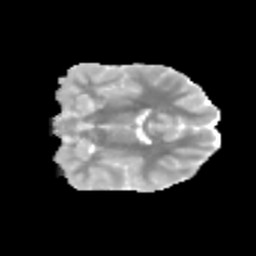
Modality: MD
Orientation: coronal
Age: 10
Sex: female
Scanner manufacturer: siemens
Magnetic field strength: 3 T
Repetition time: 3.8 s
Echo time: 0.07 s